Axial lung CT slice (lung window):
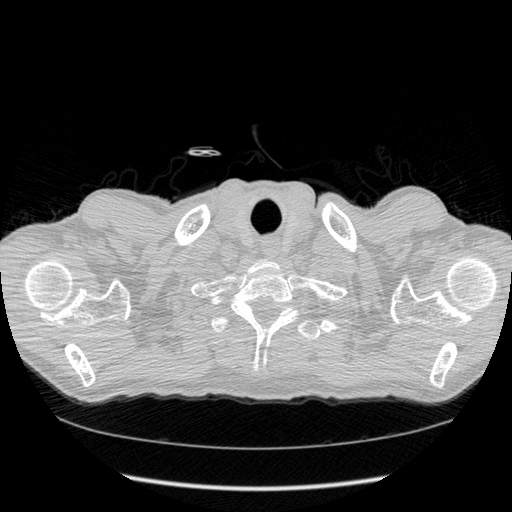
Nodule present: no